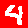
Digit: 4